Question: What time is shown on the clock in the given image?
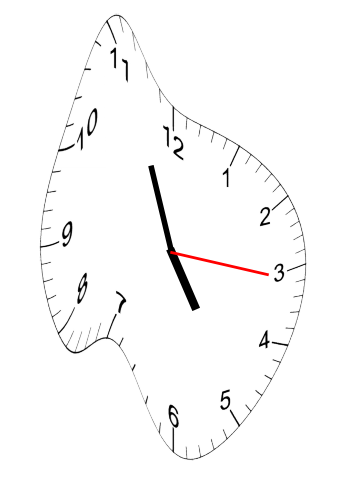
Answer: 04:56:16